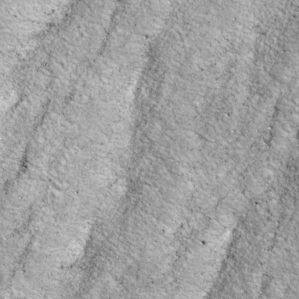
Label: non_frost